Interaction volume radius: 5 \u00c5
Interaction volume height: 40 \u00c5
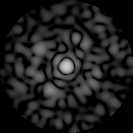
Disorder parameter: 0.8101